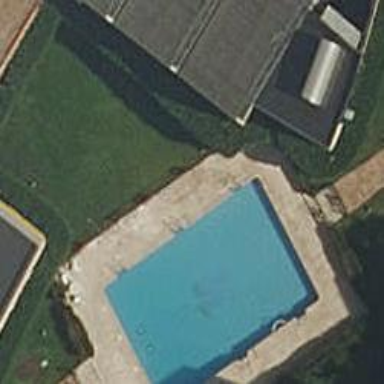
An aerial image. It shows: Swimming pool located in leisure land.